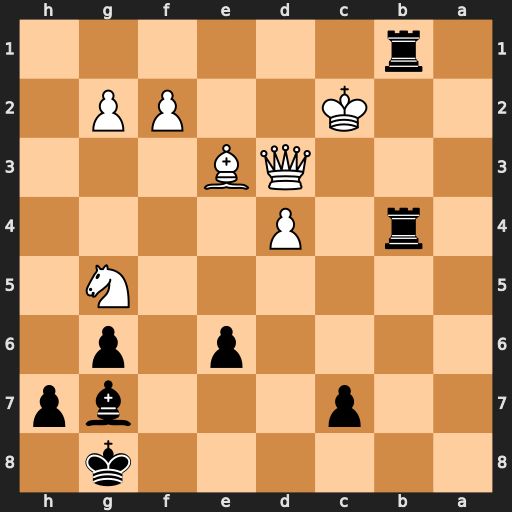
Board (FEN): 6k1/2p3bp/4p1p1/6N1/1r1P4/3QB3/2K2PP1/1r6
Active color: b
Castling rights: -
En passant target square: -
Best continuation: R4b2+ Kc3 Rb3+ Kc4 Rxd3